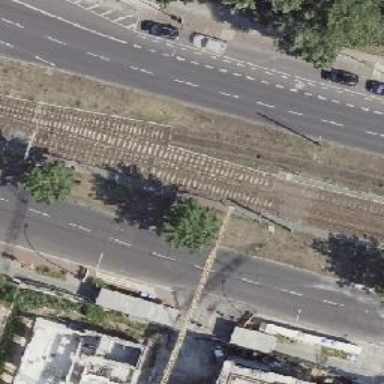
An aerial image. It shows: Railway switch.